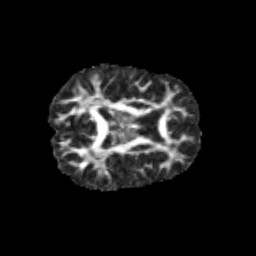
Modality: FA
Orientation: axial
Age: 14
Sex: female
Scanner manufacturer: siemens
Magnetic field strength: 3 T
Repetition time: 3.8 s
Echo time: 0.07 s